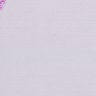
Metastatic tissue present: no